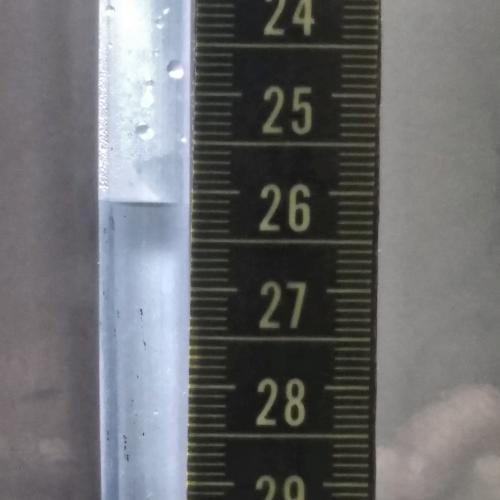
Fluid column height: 26.1 cm